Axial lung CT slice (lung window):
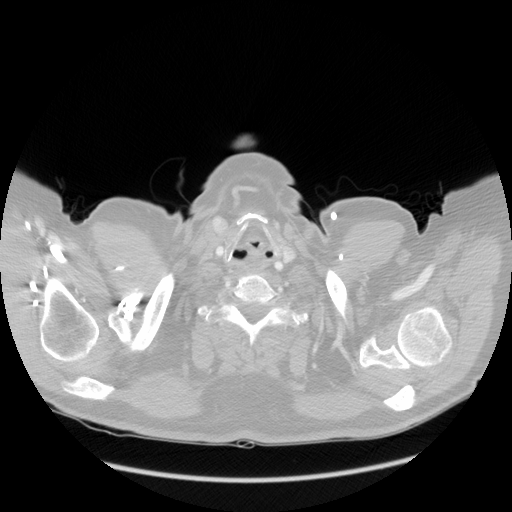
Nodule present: no